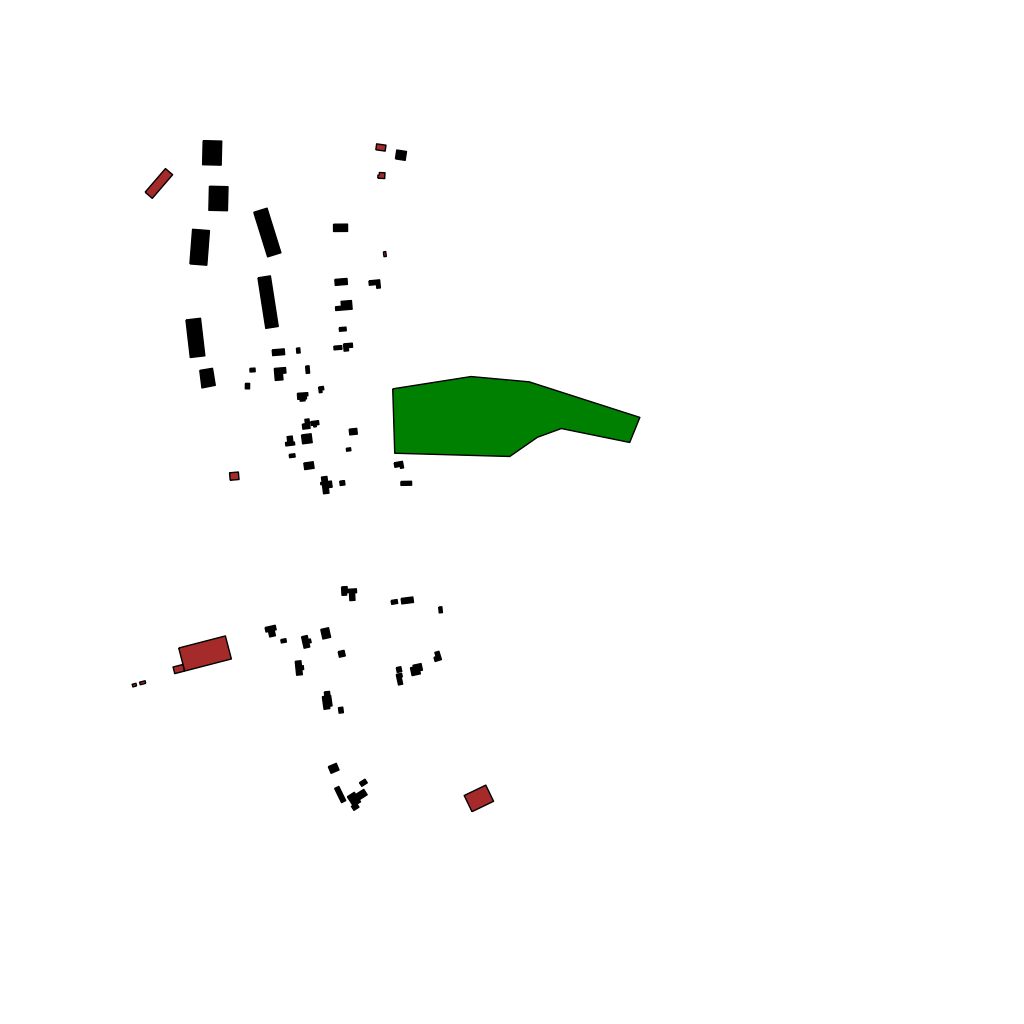
Tags: overhead vector_map, industrial, recreation, residential, special, modern, high_rise, individual_rise, low_rise, density_1, Building, Facility, Park, 1.0 km²